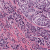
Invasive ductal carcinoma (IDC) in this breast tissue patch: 1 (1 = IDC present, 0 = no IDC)